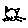
Label: cat